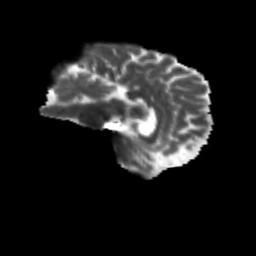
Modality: T2w
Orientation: sagittal
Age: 68
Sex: female
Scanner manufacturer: siemens
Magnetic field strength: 3 T
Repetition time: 4.71 s
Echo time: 0.0906 s